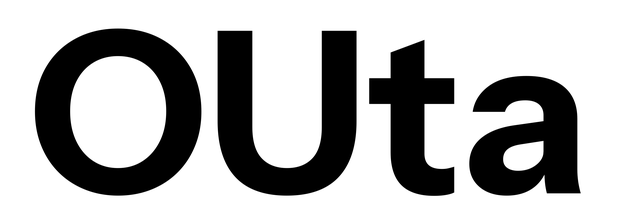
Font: InstrumentSans_Bold